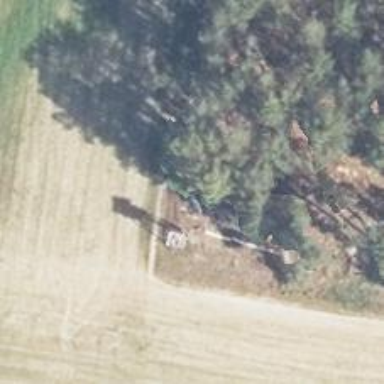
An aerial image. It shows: Hunting stand.